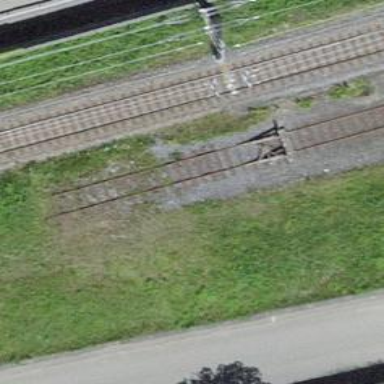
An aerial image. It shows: Railway buffer stop.